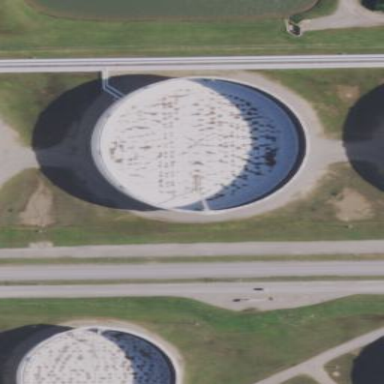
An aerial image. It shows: Storage tank which is man-made and housed in building.